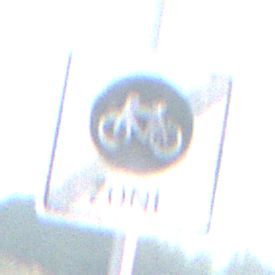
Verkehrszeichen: EndeFahrradzone
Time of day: SunriseSunset
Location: Outdoor (Nature)
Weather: Clear
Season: NotSpecified
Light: Natural